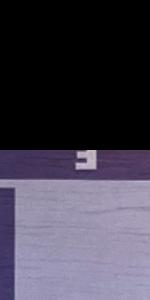
Label: Empty